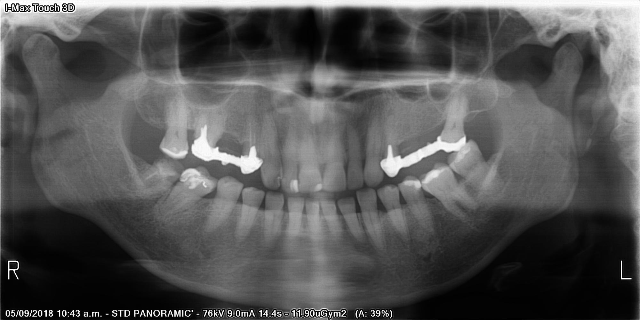
adult